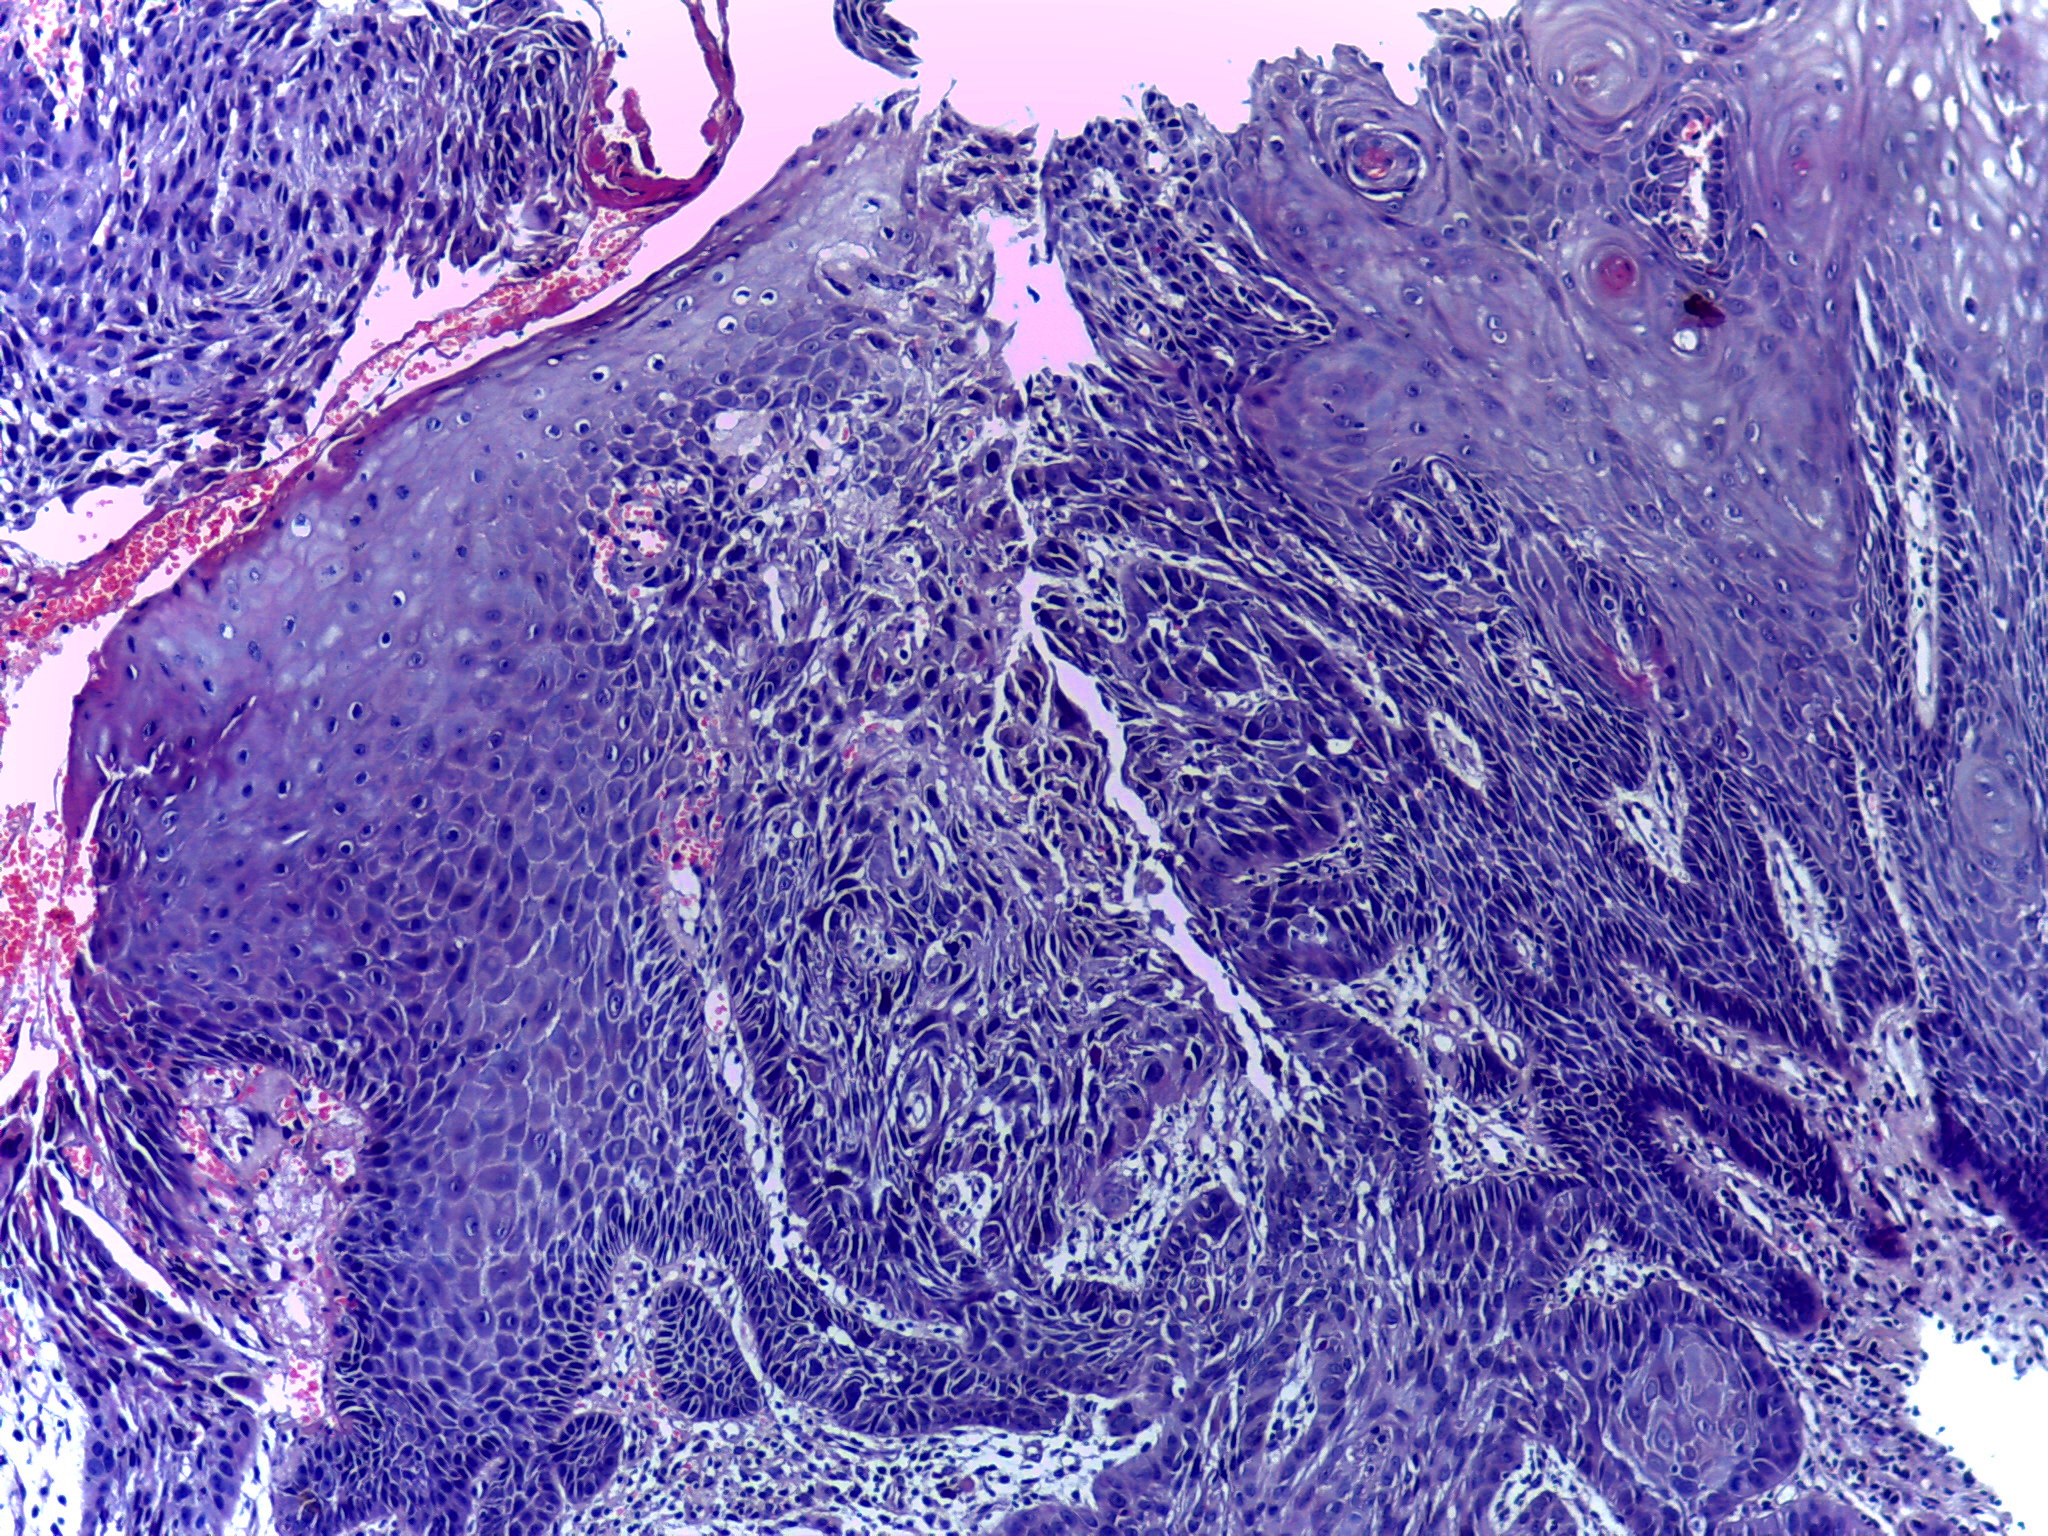
Diagnosis: OSCC